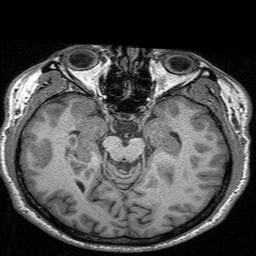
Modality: T1w
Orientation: coronal
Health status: ill
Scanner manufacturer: siemens
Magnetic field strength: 3 T
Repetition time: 2.3 s
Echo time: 0.00298 s